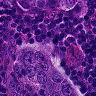
Metastatic tissue present: yes